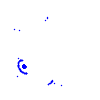
Particle: electron